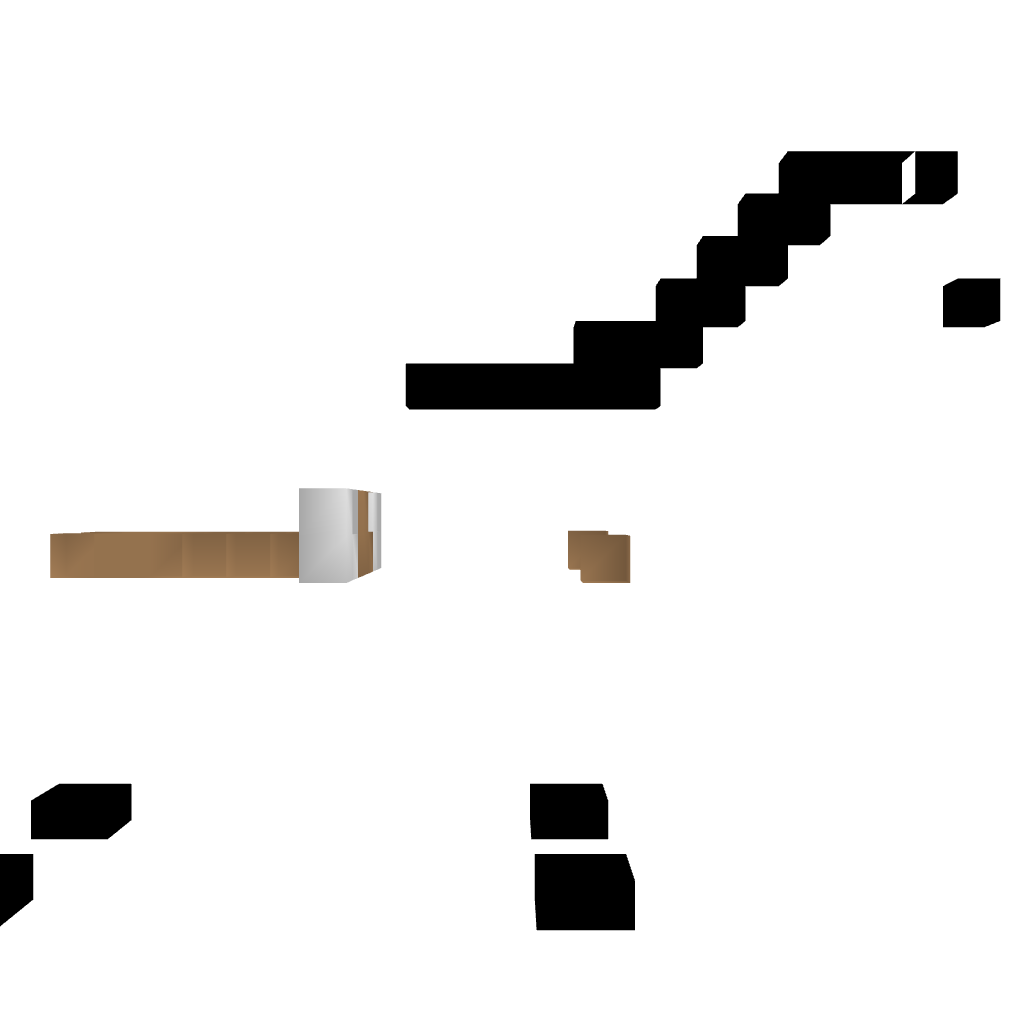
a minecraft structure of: Trojan Horse Stable bad low quality